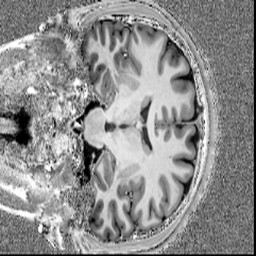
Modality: T1w
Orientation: coronal
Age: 32
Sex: male
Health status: healthy
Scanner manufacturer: siemens
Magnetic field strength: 7 T
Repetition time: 4.3 s
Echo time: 0.00227 s